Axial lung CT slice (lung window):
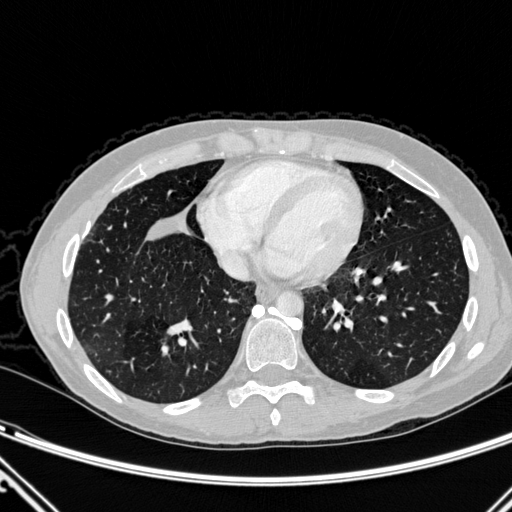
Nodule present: no